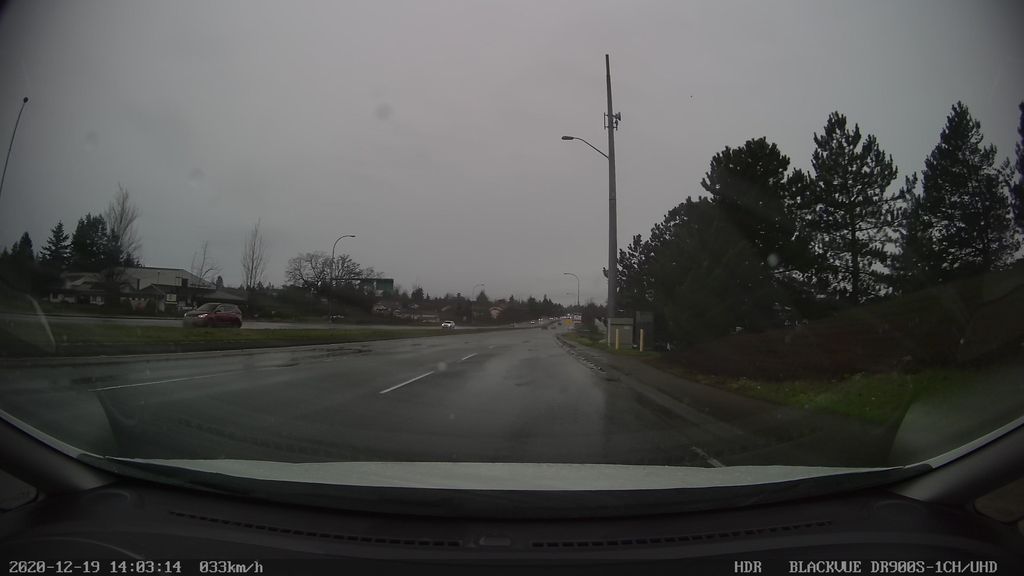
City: victoria